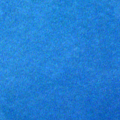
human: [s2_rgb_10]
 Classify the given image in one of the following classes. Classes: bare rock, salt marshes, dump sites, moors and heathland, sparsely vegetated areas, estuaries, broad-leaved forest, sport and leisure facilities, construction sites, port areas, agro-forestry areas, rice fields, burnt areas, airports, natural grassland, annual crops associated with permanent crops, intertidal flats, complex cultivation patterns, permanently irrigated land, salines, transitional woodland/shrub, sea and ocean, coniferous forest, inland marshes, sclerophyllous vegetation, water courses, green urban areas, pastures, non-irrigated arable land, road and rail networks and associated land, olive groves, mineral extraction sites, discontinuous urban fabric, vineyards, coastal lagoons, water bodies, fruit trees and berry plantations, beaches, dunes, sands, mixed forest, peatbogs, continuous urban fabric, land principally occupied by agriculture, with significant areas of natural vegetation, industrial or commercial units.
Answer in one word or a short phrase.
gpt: sea and ocean